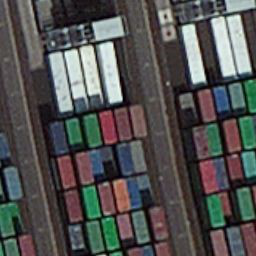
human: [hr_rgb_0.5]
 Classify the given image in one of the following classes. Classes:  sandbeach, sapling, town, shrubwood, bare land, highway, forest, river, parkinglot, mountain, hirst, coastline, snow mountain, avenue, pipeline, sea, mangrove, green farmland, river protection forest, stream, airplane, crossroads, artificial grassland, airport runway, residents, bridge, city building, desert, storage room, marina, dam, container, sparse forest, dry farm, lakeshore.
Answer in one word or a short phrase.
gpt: container